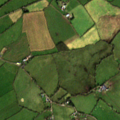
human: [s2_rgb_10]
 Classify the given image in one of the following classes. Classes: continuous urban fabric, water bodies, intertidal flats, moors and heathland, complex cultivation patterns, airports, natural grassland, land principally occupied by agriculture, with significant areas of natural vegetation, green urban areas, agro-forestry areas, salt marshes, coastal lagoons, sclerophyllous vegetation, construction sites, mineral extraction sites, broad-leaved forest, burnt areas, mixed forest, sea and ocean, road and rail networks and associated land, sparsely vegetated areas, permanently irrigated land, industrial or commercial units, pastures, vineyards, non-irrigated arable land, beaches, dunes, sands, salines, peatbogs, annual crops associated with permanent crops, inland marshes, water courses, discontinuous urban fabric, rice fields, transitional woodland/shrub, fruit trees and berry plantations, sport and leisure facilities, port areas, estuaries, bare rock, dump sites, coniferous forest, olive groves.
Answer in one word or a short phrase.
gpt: non-irrigated arable land, pastures